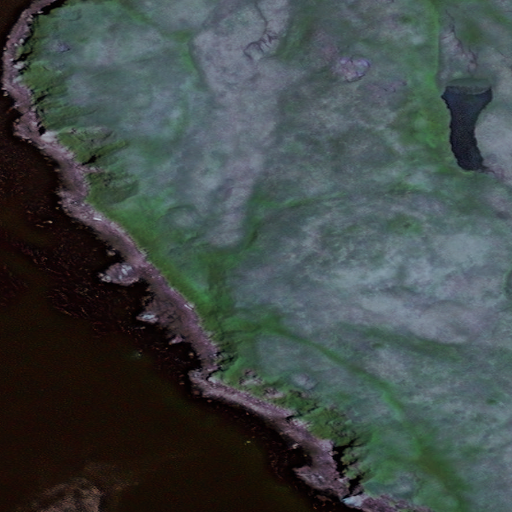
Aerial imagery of cape in Alaska named Memorial Point containing only unknown